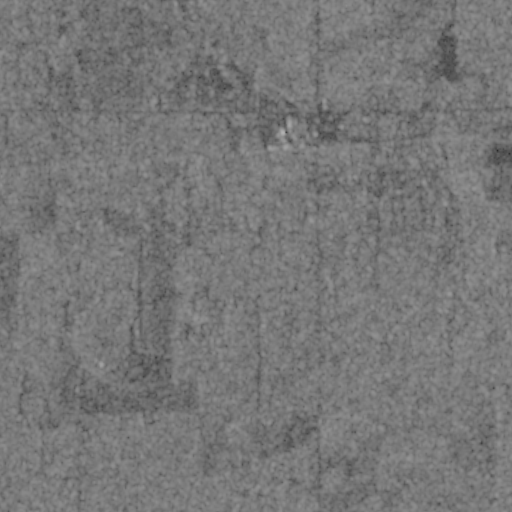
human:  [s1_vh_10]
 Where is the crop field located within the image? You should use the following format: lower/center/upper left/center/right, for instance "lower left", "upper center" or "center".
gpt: The crop field is located in the upper right of the image.
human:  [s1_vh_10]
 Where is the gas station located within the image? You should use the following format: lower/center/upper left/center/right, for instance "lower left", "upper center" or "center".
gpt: The gas station is located in the upper center of the image.
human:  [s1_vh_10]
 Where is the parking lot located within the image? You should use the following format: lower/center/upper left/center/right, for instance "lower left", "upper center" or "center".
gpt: The parking lot is located in the upper left of the image.
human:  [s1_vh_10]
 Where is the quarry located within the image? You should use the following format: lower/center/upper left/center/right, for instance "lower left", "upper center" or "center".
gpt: The quarry is located in the upper left of the image.
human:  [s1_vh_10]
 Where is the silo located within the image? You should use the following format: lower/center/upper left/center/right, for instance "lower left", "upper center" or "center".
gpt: The silo is located in the upper left of the image.
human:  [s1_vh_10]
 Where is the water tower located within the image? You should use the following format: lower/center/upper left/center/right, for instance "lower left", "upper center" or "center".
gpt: The water tower is located in the upper right of the image.
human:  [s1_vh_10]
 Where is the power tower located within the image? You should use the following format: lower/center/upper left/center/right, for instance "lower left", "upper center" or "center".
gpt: There is no power tower in the image.

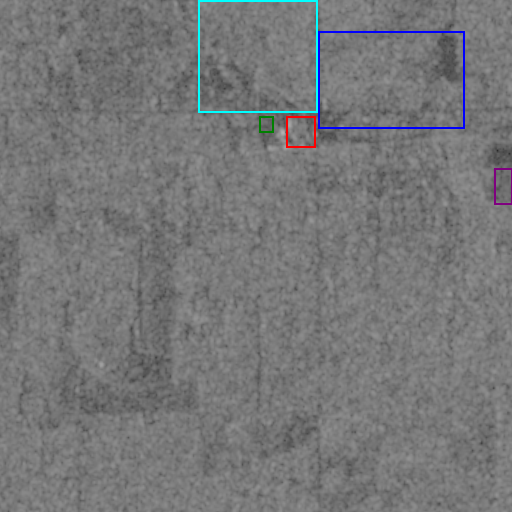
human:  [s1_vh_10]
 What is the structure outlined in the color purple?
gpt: The structure outlined in purple is a crop field.
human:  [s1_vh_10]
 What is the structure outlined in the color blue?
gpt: The structure outlined in blue is a park.
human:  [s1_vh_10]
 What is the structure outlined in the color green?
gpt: The structure outlined in green is a parking lot.
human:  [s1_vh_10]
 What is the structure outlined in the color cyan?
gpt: The structure outlined in cyan is a quarry.
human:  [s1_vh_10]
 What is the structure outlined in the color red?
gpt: The structure outlined in red is a building.
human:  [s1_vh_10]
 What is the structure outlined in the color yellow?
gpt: There is no yellow outline.